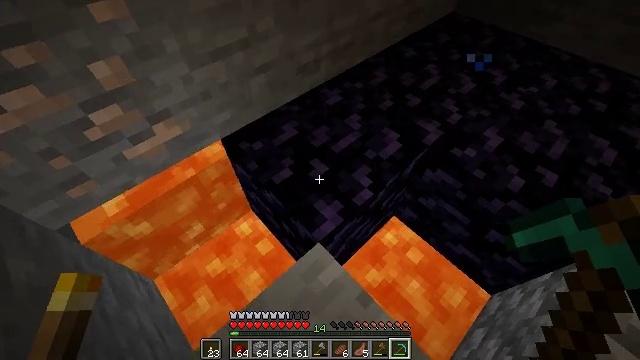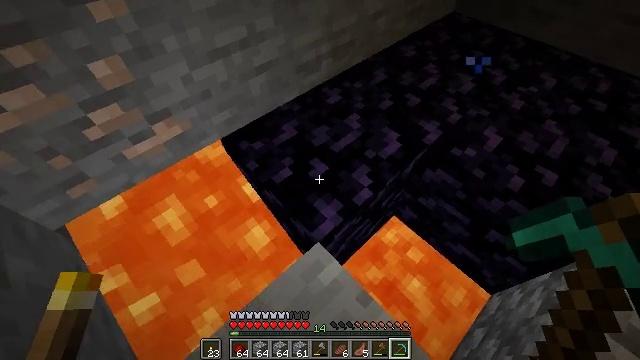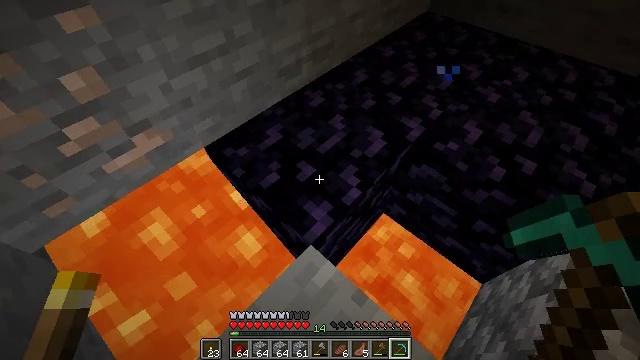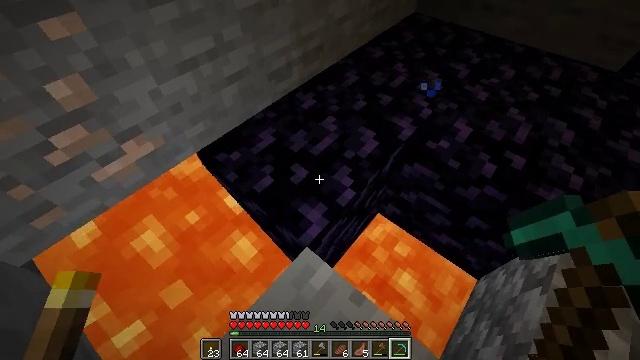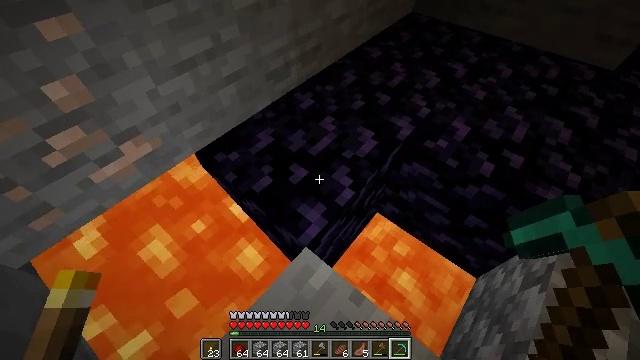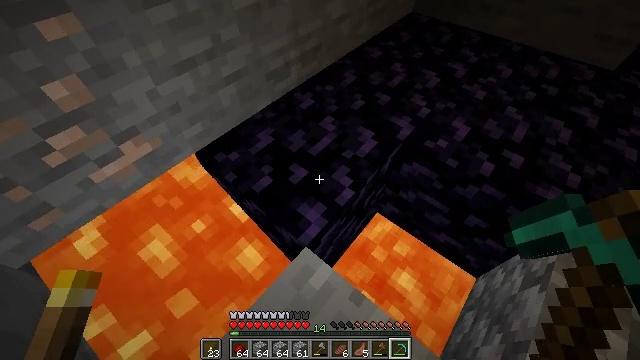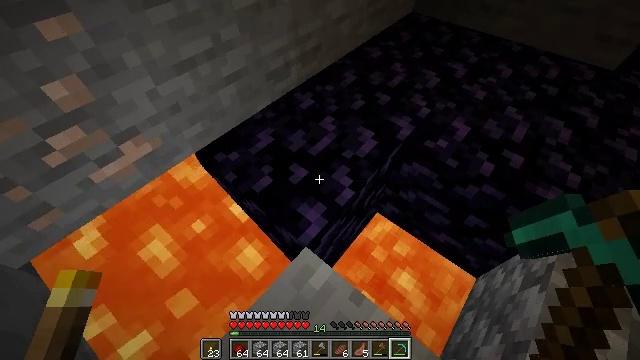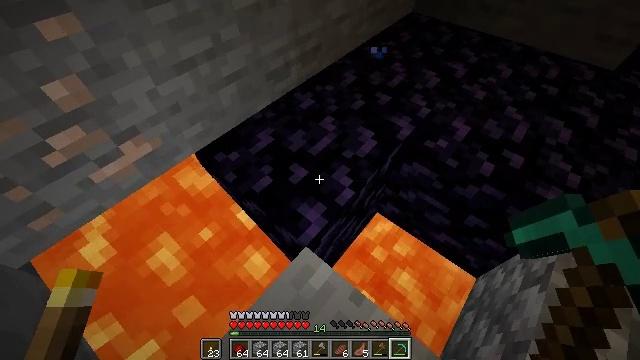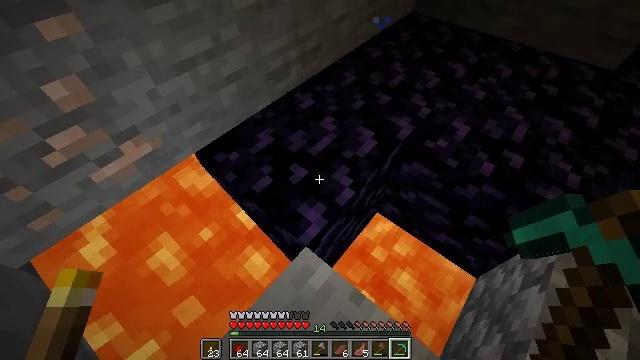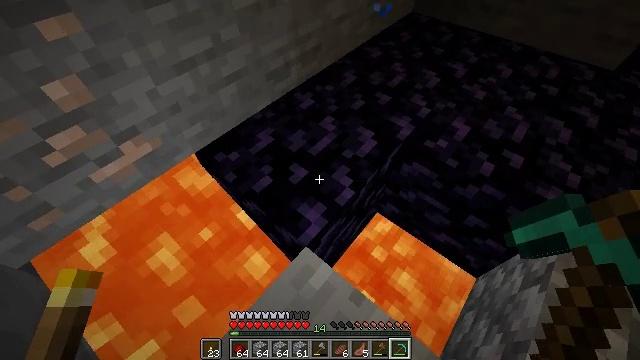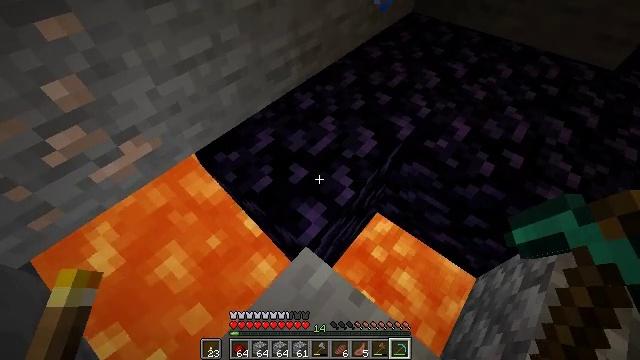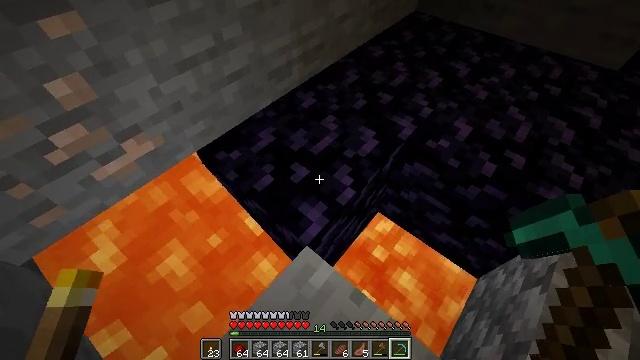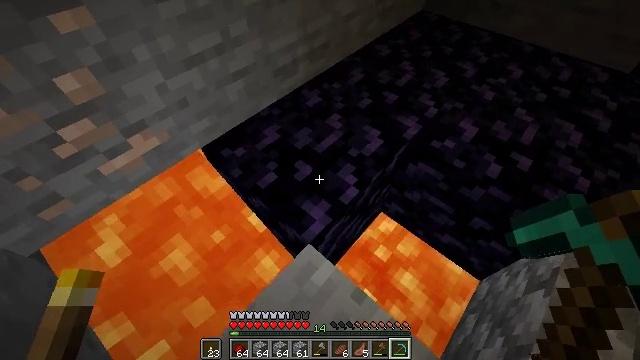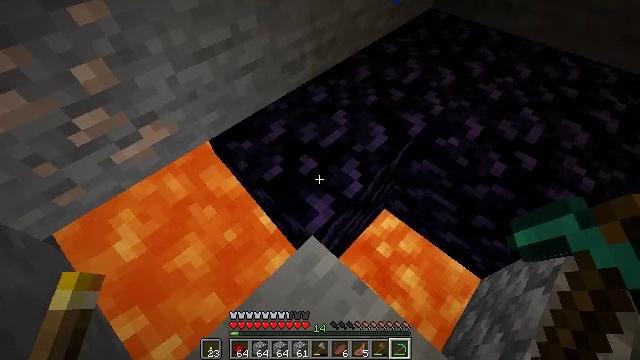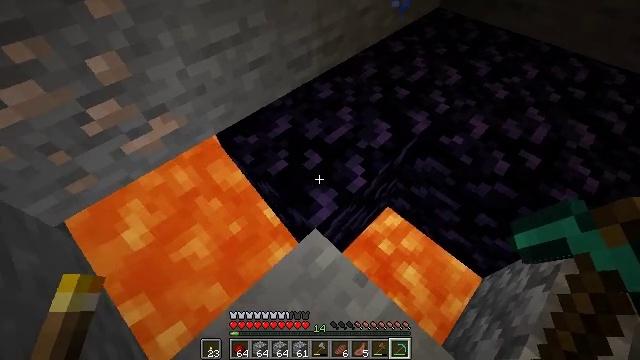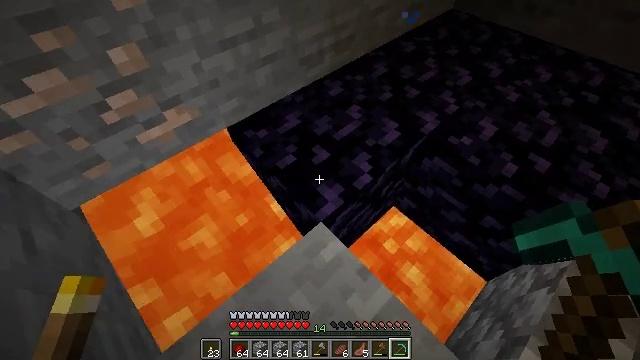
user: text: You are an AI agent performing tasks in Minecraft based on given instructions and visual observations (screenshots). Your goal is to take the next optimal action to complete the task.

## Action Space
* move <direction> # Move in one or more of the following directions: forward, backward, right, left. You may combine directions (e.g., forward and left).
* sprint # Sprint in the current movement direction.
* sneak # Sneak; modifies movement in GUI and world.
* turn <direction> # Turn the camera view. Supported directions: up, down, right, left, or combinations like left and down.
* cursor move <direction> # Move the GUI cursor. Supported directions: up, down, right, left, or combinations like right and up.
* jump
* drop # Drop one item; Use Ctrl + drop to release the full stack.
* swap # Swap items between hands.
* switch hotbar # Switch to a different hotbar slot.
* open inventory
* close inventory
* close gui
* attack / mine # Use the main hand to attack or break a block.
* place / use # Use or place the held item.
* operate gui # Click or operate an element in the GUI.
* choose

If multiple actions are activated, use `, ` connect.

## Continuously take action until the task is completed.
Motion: motion action
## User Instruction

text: Mine the obsidian block.
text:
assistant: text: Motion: sneak
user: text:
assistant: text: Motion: sneak, turn right
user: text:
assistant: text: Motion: sneak, turn right
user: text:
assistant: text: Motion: sneak
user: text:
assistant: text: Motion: sneak
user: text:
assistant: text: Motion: sneak
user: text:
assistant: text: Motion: sneak
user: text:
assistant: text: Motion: sneak
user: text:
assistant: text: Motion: sneak
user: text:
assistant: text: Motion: sneak
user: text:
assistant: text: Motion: sneak
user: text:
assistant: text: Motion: move back, sneak, turn left
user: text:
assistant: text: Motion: move back, sneak, turn left
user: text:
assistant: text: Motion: move back, sneak, turn left
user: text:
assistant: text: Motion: move back, sneak, turn left
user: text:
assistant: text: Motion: move back, sneak, turn left
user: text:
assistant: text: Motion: move back, sneak, turn left and up
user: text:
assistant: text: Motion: move back, sneak, turn left and up
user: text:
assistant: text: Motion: move back, sneak, turn left and up
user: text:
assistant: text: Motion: move back, sneak
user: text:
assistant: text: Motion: sneak, turn up
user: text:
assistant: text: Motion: sneak, turn up
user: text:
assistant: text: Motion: sneak
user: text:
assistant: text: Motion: sneak
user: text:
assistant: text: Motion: sneak
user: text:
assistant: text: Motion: sneak
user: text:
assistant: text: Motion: sneak
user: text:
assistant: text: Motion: sneak
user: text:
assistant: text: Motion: sneak
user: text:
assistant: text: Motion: sneak